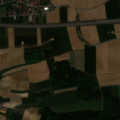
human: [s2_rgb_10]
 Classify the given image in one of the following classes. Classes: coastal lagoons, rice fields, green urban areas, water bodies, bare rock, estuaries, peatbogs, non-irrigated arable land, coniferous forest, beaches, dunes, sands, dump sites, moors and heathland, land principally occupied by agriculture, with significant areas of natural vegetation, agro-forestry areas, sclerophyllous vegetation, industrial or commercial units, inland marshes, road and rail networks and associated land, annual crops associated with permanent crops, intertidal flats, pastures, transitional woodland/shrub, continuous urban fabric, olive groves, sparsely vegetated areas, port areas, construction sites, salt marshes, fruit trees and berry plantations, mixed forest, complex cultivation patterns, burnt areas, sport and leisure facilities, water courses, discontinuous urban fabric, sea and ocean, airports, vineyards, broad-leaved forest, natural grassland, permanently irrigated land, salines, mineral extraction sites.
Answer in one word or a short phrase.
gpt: discontinuous urban fabric, non-irrigated arable land, land principally occupied by agriculture, with significant areas of natural vegetation, coniferous forest